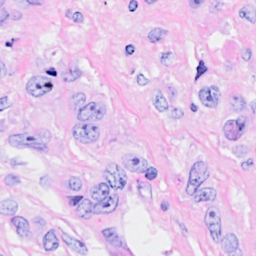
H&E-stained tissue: Breast